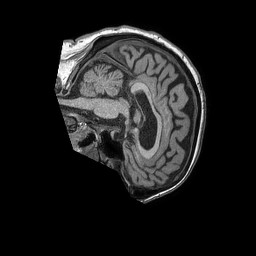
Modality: T1w
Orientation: sagittal
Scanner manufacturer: philips
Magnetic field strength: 1.5 T
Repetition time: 0.007776 s
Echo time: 0.003547 s